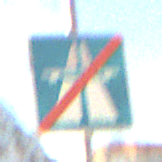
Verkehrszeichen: EndeAutbahn
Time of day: MorningAfternoon
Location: Outdoor (Urban)
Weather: PartlyCloudy
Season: NotSpecified
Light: Natural